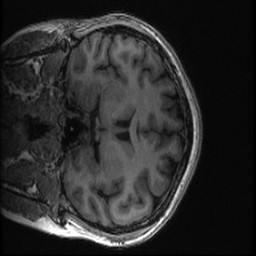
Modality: T1w
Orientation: coronal
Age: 28
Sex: female